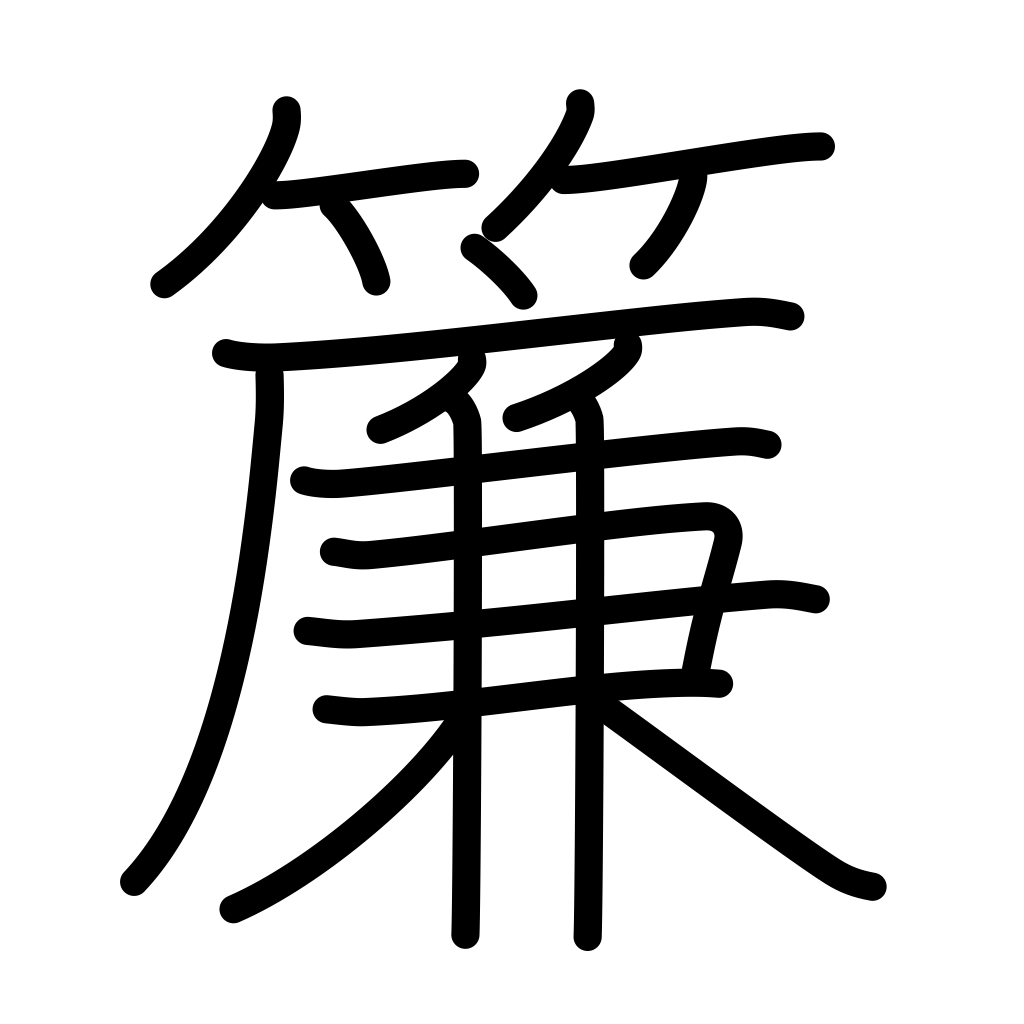
Meaning: bamboo screen, rattan blind